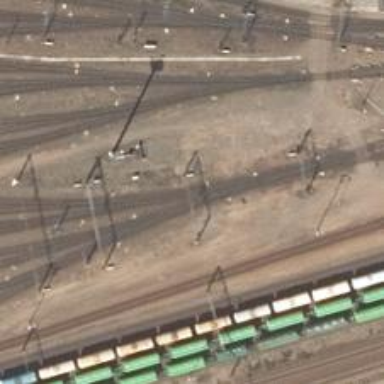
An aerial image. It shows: Rail yard with electrified contact lines for the trains.